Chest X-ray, PA view. Patient: 29 years old, sex M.
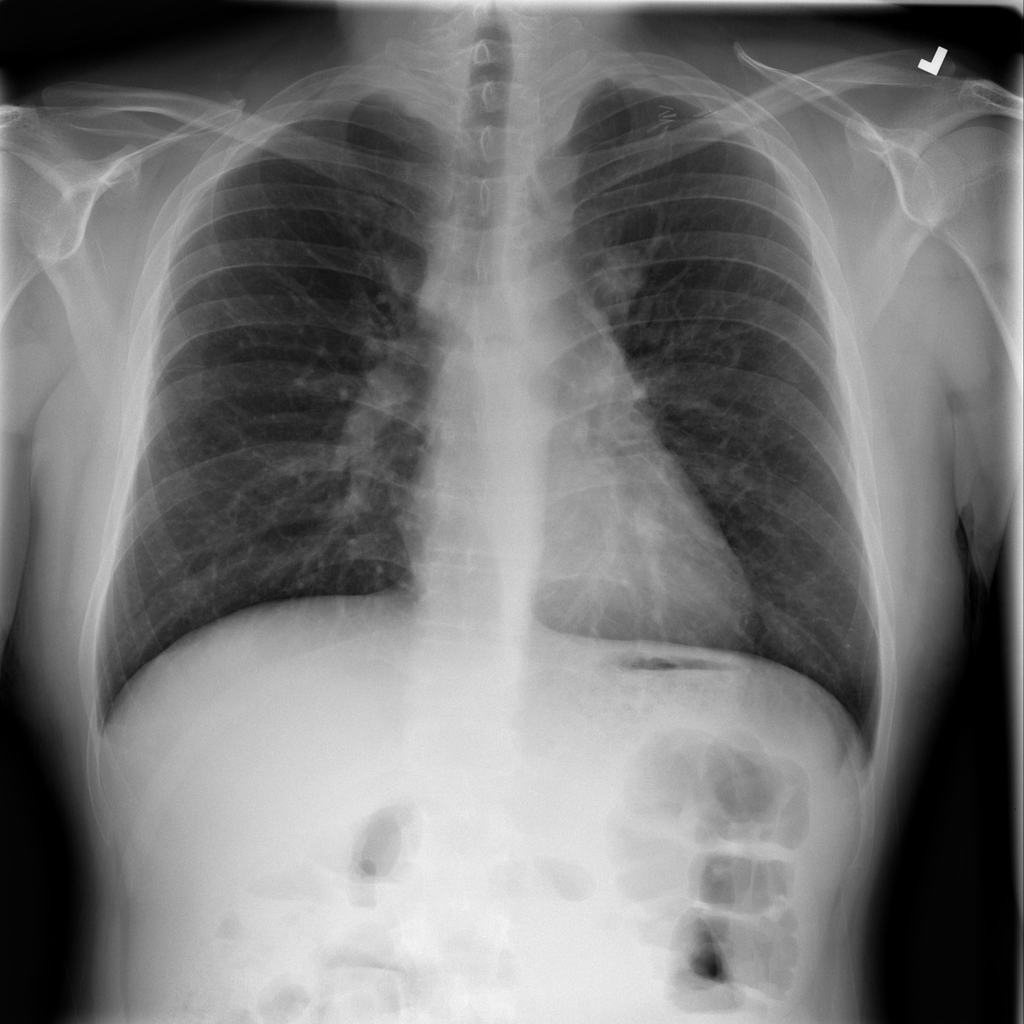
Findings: No Finding